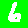
Digit: 6